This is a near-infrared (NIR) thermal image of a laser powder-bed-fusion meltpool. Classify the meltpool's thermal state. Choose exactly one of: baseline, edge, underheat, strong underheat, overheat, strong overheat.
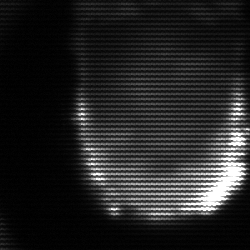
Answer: baseline